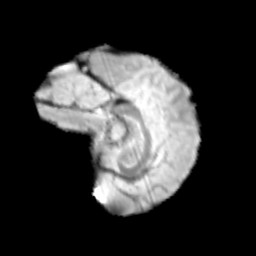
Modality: T2w
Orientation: sagittal
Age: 10
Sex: male
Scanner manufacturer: siemens
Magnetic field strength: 3 T
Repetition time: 3.8 s
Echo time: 0.07 s